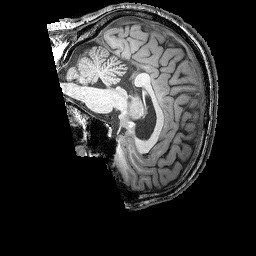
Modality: T1w
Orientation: sagittal
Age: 50
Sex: male
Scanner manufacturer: siemens
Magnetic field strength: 3 T
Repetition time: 2.25 s
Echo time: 0.00415 s